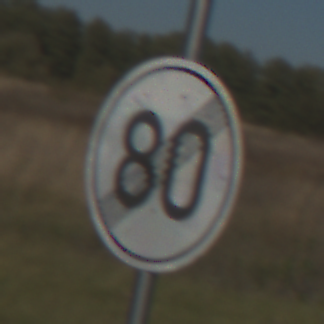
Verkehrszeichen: EndeGeschwindigkeit80
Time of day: MorningAfternoon
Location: Outdoor (Nature)
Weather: Clear
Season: Autumn
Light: Natural